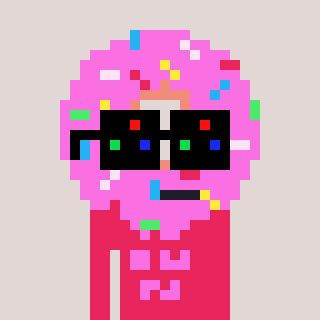
a pixel art character with square black sunglasses, a doughnut-shaped head and a redpinkish-colored body on a warm background